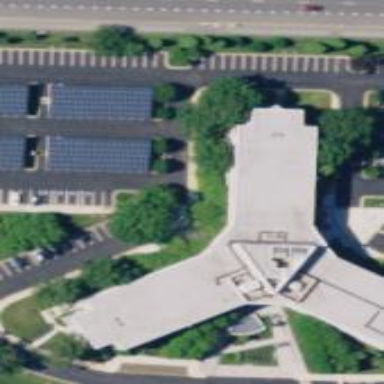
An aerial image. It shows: Commercial building.